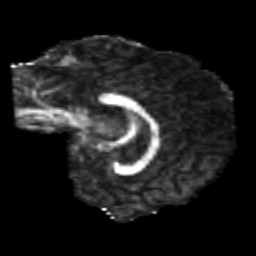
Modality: FA
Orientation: sagittal
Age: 22
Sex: female
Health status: healthy
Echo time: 0.074 s